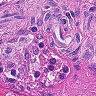
Metastatic tissue present: no